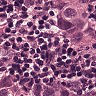
Metastatic tissue present: yes